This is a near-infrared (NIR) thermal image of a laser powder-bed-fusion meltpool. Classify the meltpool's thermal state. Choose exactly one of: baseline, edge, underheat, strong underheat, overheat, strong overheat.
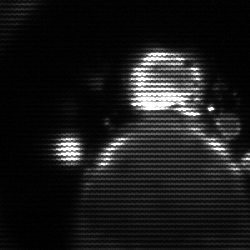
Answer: edge